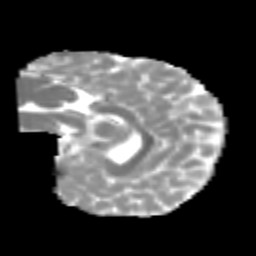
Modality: MD
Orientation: sagittal
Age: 7
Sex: male
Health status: healthy